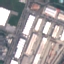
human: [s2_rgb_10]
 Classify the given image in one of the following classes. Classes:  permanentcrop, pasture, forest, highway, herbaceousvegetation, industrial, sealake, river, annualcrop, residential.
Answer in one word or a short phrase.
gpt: Industrial